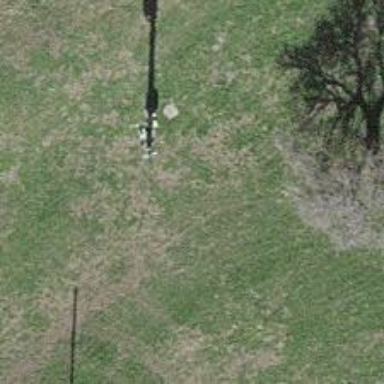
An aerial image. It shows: Distribution transformer on power pole.